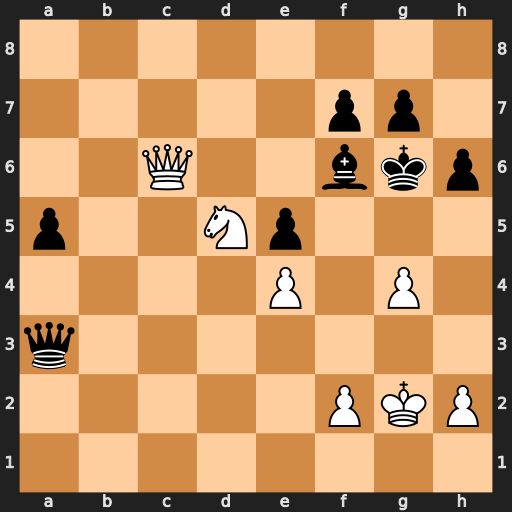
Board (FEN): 8/5pp1/2Q2bkp/p2Np3/4P1P1/q7/5PKP/8
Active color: w
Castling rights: -
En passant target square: -
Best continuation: Qd7 Kh7 Nxf6+ gxf6 Qxf7+ Kh8 Qxf6+